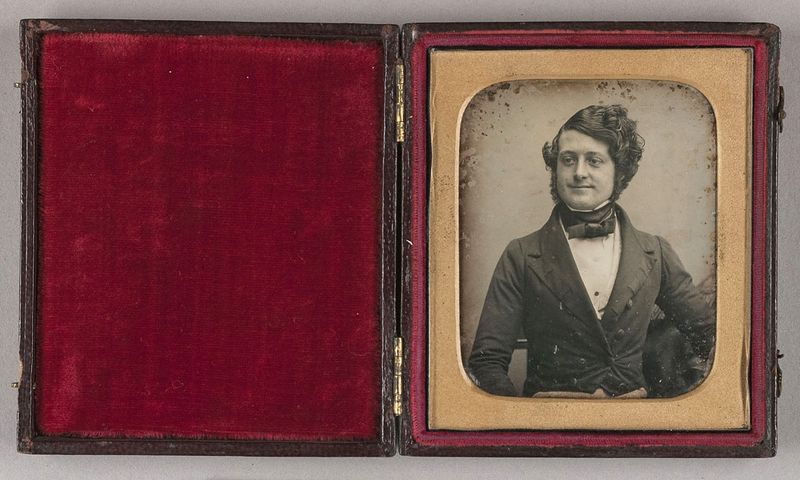
Titel: Charles Fuller aus London
Künstler: Antoine François Jean Claudet
Standort: Hamburg
Institution: Museum für Kunst und Gewerbe Hamburg
Schlagwörter: mann, portrait, foto, fotografie, photographie, photo, etui, lichtbild, daguerreotypie, bildwerke, angewandte und bildende kunst, hessische systematik, porträt, porträtfotografie, porträtphotographie, hüftbild